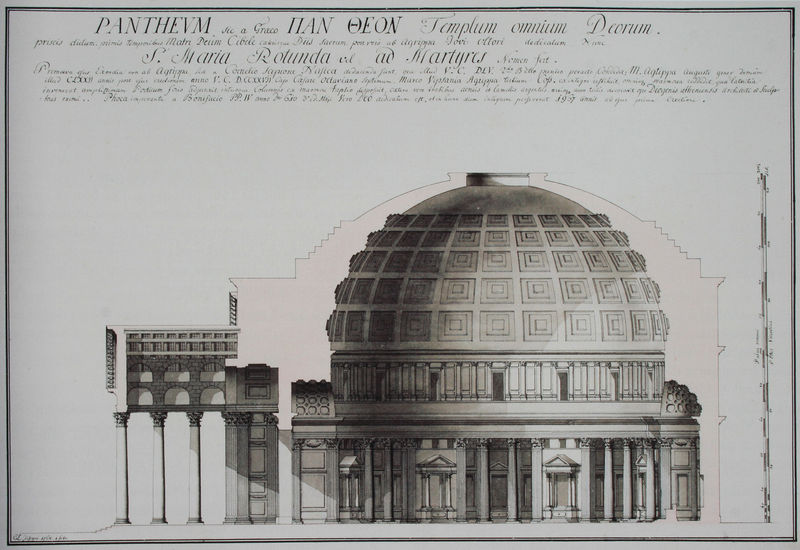
Titel: Plan des Pantheon in Rom, Schnitt
Künstler: Clemens Lipper
Standort: Münster
Institution: LWL-Landesmuseum für Kunst und Kulturgeschichte
Schlagwörter: schatten, weiß, fenster, licht, marmor, schwarz, skizze, stützen, säule, säulen, zeichnung, dach, gebäude, haus, architektur, stein, steine, kirche, innen, rund, schrift, ansicht, bogen, italien, türen, dächer, giebel, ziegel, kuppel, arches, architecture, ornamente, innenansicht, rechtecke, bögen, eingang, antike, moschee, dom, mauerwerk, druck, schwarz-weiß, stich, kugel, entwurf, schema, kapitelle, kathedrale, pantheon, rom, quadrate, tore, architrave, building, plan, tempel, kasetten, kassetten, kassettendecke, maria, kupferstich, sketch, träger, querschnitt, innenarchitektur, massstab, aufriss, rotunde, latein, hadrian, längsschnitt, panteon, kassettenkuppel, map, globe, umzeichnung, kippel, agrippa, latin, templum, pillars, sternwarte, maps, alle götter, 137, domed, measurments, panthean, palladium, panthium